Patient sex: F
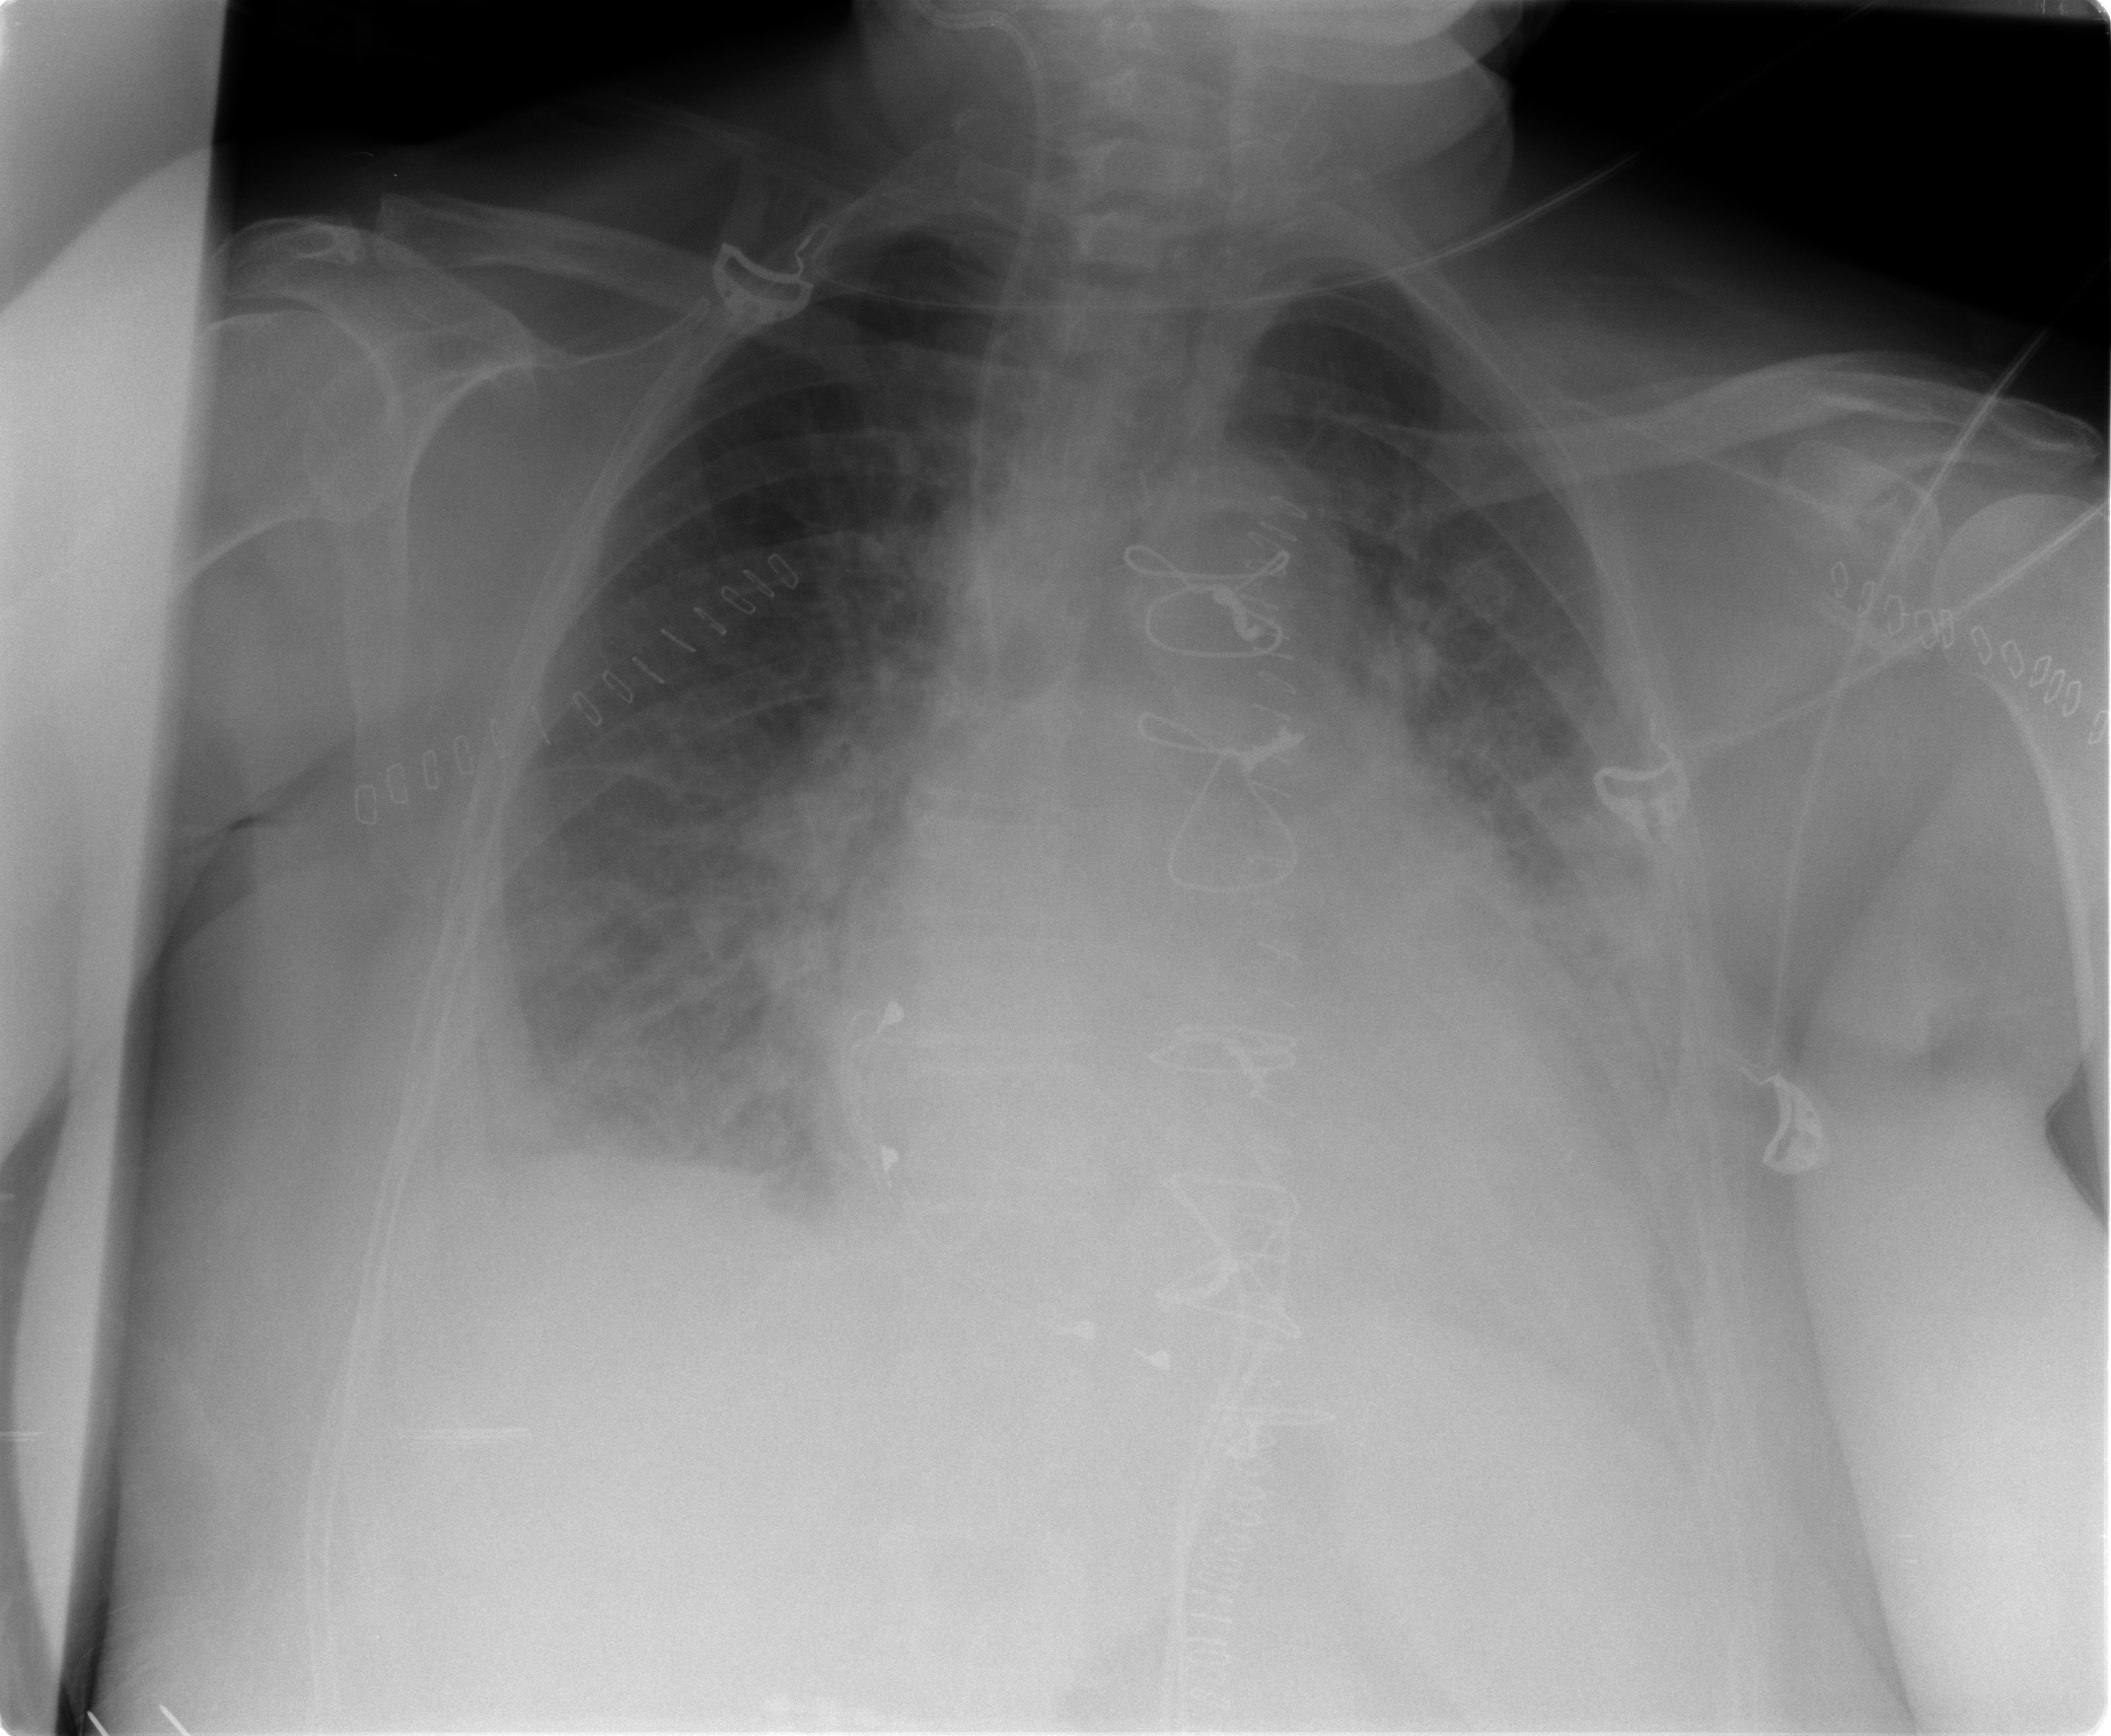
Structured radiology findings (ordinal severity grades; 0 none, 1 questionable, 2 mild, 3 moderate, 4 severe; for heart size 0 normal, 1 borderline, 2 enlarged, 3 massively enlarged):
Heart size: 2
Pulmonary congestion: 3
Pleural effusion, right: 3
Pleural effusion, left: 3
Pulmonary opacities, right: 2
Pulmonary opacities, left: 2
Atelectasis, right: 2
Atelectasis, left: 2